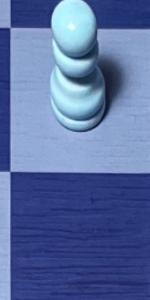
Label: Empty